Question: I'm developing an app with a and an . My custom layout is composed by 1 ImageView, 2 textViews and 1 checkbox.
Booth the image files and text are stored on string.xml in values folder.

So my problem is I cant get the correct position(index) when I click on checkbox. I just want that a Toast message appears with the position on the checkbox.
e.g. if I click on appears
Lets look at some code:
'''
@Override
protected void onCreate(Bundle savedInstanceState) {
super.onCreate(savedInstanceState);
setContentView(R.layout.activity_main);
Resources res = getResources();
titles = res.getStringArray(R.array.titles);
descriptions = res.getStringArray(R.array.descriptions);
list = (ListView) findViewById(R.id.listView1);
MyAdapter adapter = new MyAdapter(this, titles, images, descriptions);
list.setAdapter(adapter);
}
'''
This is my ArrayAdapter
'''
class MyAdapter extends ArrayAdapter<String> implements OnCheckedChangeListener {
Context context;
int[] images;
String[] titlesArray, descrptionArray;
MyAdapter(Context context, String[] titles, int[] images, String[] description) {
super(context, R.layout.single_row, R.id.textView1, titles);
this.context = context;
this.images = images;
this.titlesArray = titles;
this.descrptionArray = description;
}
class MyViewHolder {
ImageView myImage;
TextView myTitle;
TextView myDescription;
CheckBox box;
MyViewHolder(View v) {
myImage = (ImageView) v.findViewById(R.id.imageView1);
myTitle = (TextView) v.findViewById(R.id.textView1);
myDescription = (TextView) v.findViewById(R.id.textView2);
box = (CheckBox) v.findViewById(R.id.checkBox1);
}
}
@Override
public View getView(int position, View convertView, ViewGroup parent) {
View row = convertView;
MyViewHolder holder = null;
if (row == null) {
LayoutInflater inflater = (LayoutInflater) context.getSystemService(Context.LAYOUT_INFLATER_SERVICE);
row = inflater.inflate(R.layout.single_row, parent, false);
holder = new MyViewHolder(row);
row.setTag(holder);
} else {
holder = (MyViewHolder) row.getTag();
}
holder.myImage.setImageResource(images[position]);
holder.myTitle.setText(titlesArray[position]);
holder.myDescription.setText(descrptionArray[position]);
holder.box.setOnCheckedChangeListener(this);
return row;
}
@Override
public void onCheckedChanged(CompoundButton buttonView, boolean isChecked) {
if(isChecked){
int position = (Integer)buttonView.getTag();
Toast.makeText(getContext(), ""+position, Toast.LENGTH_SHORT).show();
}
}
}
'''
My list have 20 items. Now if i check one single checkbox the app automatically select other 2 other checkbox! Please Help!
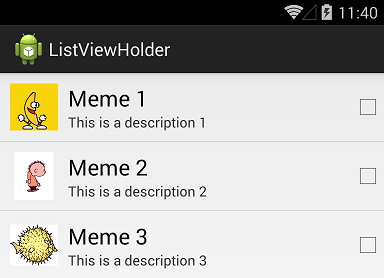
Answer: You can set the position as the tag on your checkbox.
'''
holder.box.setTag(position);
'''
And retrieve in your listener with:
'''
int position = (Integer)buttonView.getTag();
'''